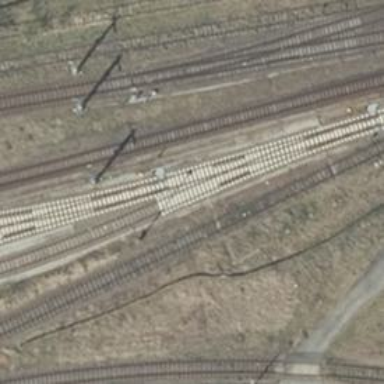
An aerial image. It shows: Railway switch with the turnout side on the right.